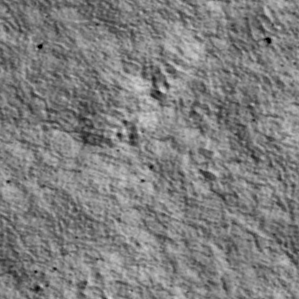
Label: non_frost